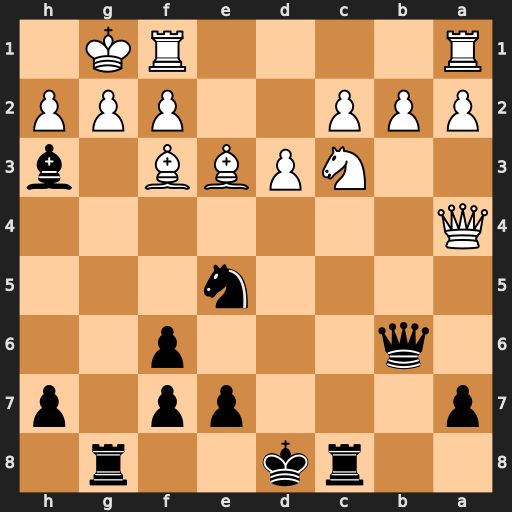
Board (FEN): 2rk2r1/p3pp1p/1q3p2/4n3/Q7/2NPBB1b/PPP2PPP/R4RK1
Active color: b
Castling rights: -
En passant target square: -
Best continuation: Nxf3+ Kh1 Bxg2#